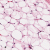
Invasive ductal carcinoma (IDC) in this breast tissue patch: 0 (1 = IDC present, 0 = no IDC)